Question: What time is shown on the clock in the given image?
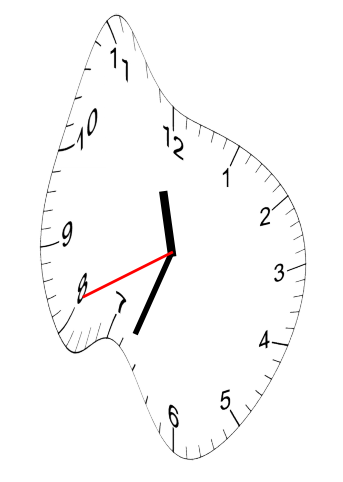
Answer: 11:33:41